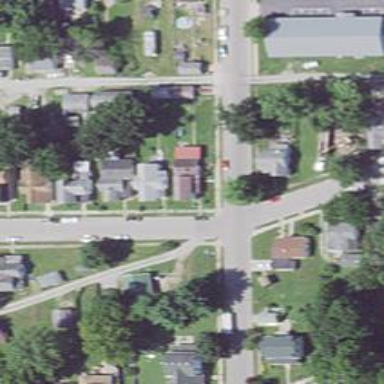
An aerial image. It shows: Alley classified as service road.